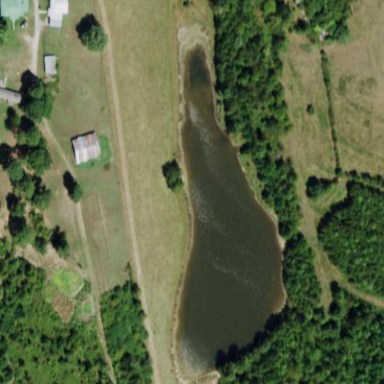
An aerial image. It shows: Pond with natural water.